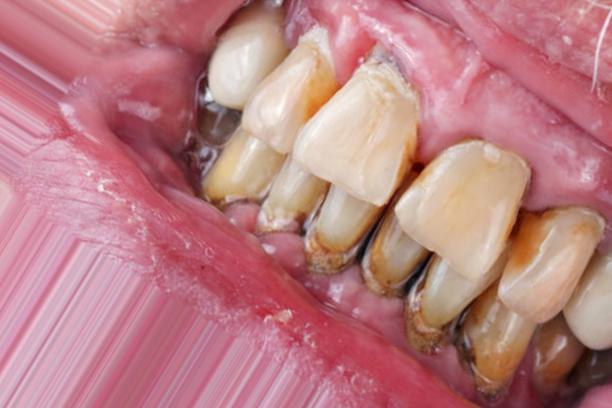
Condition: Caries